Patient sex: M
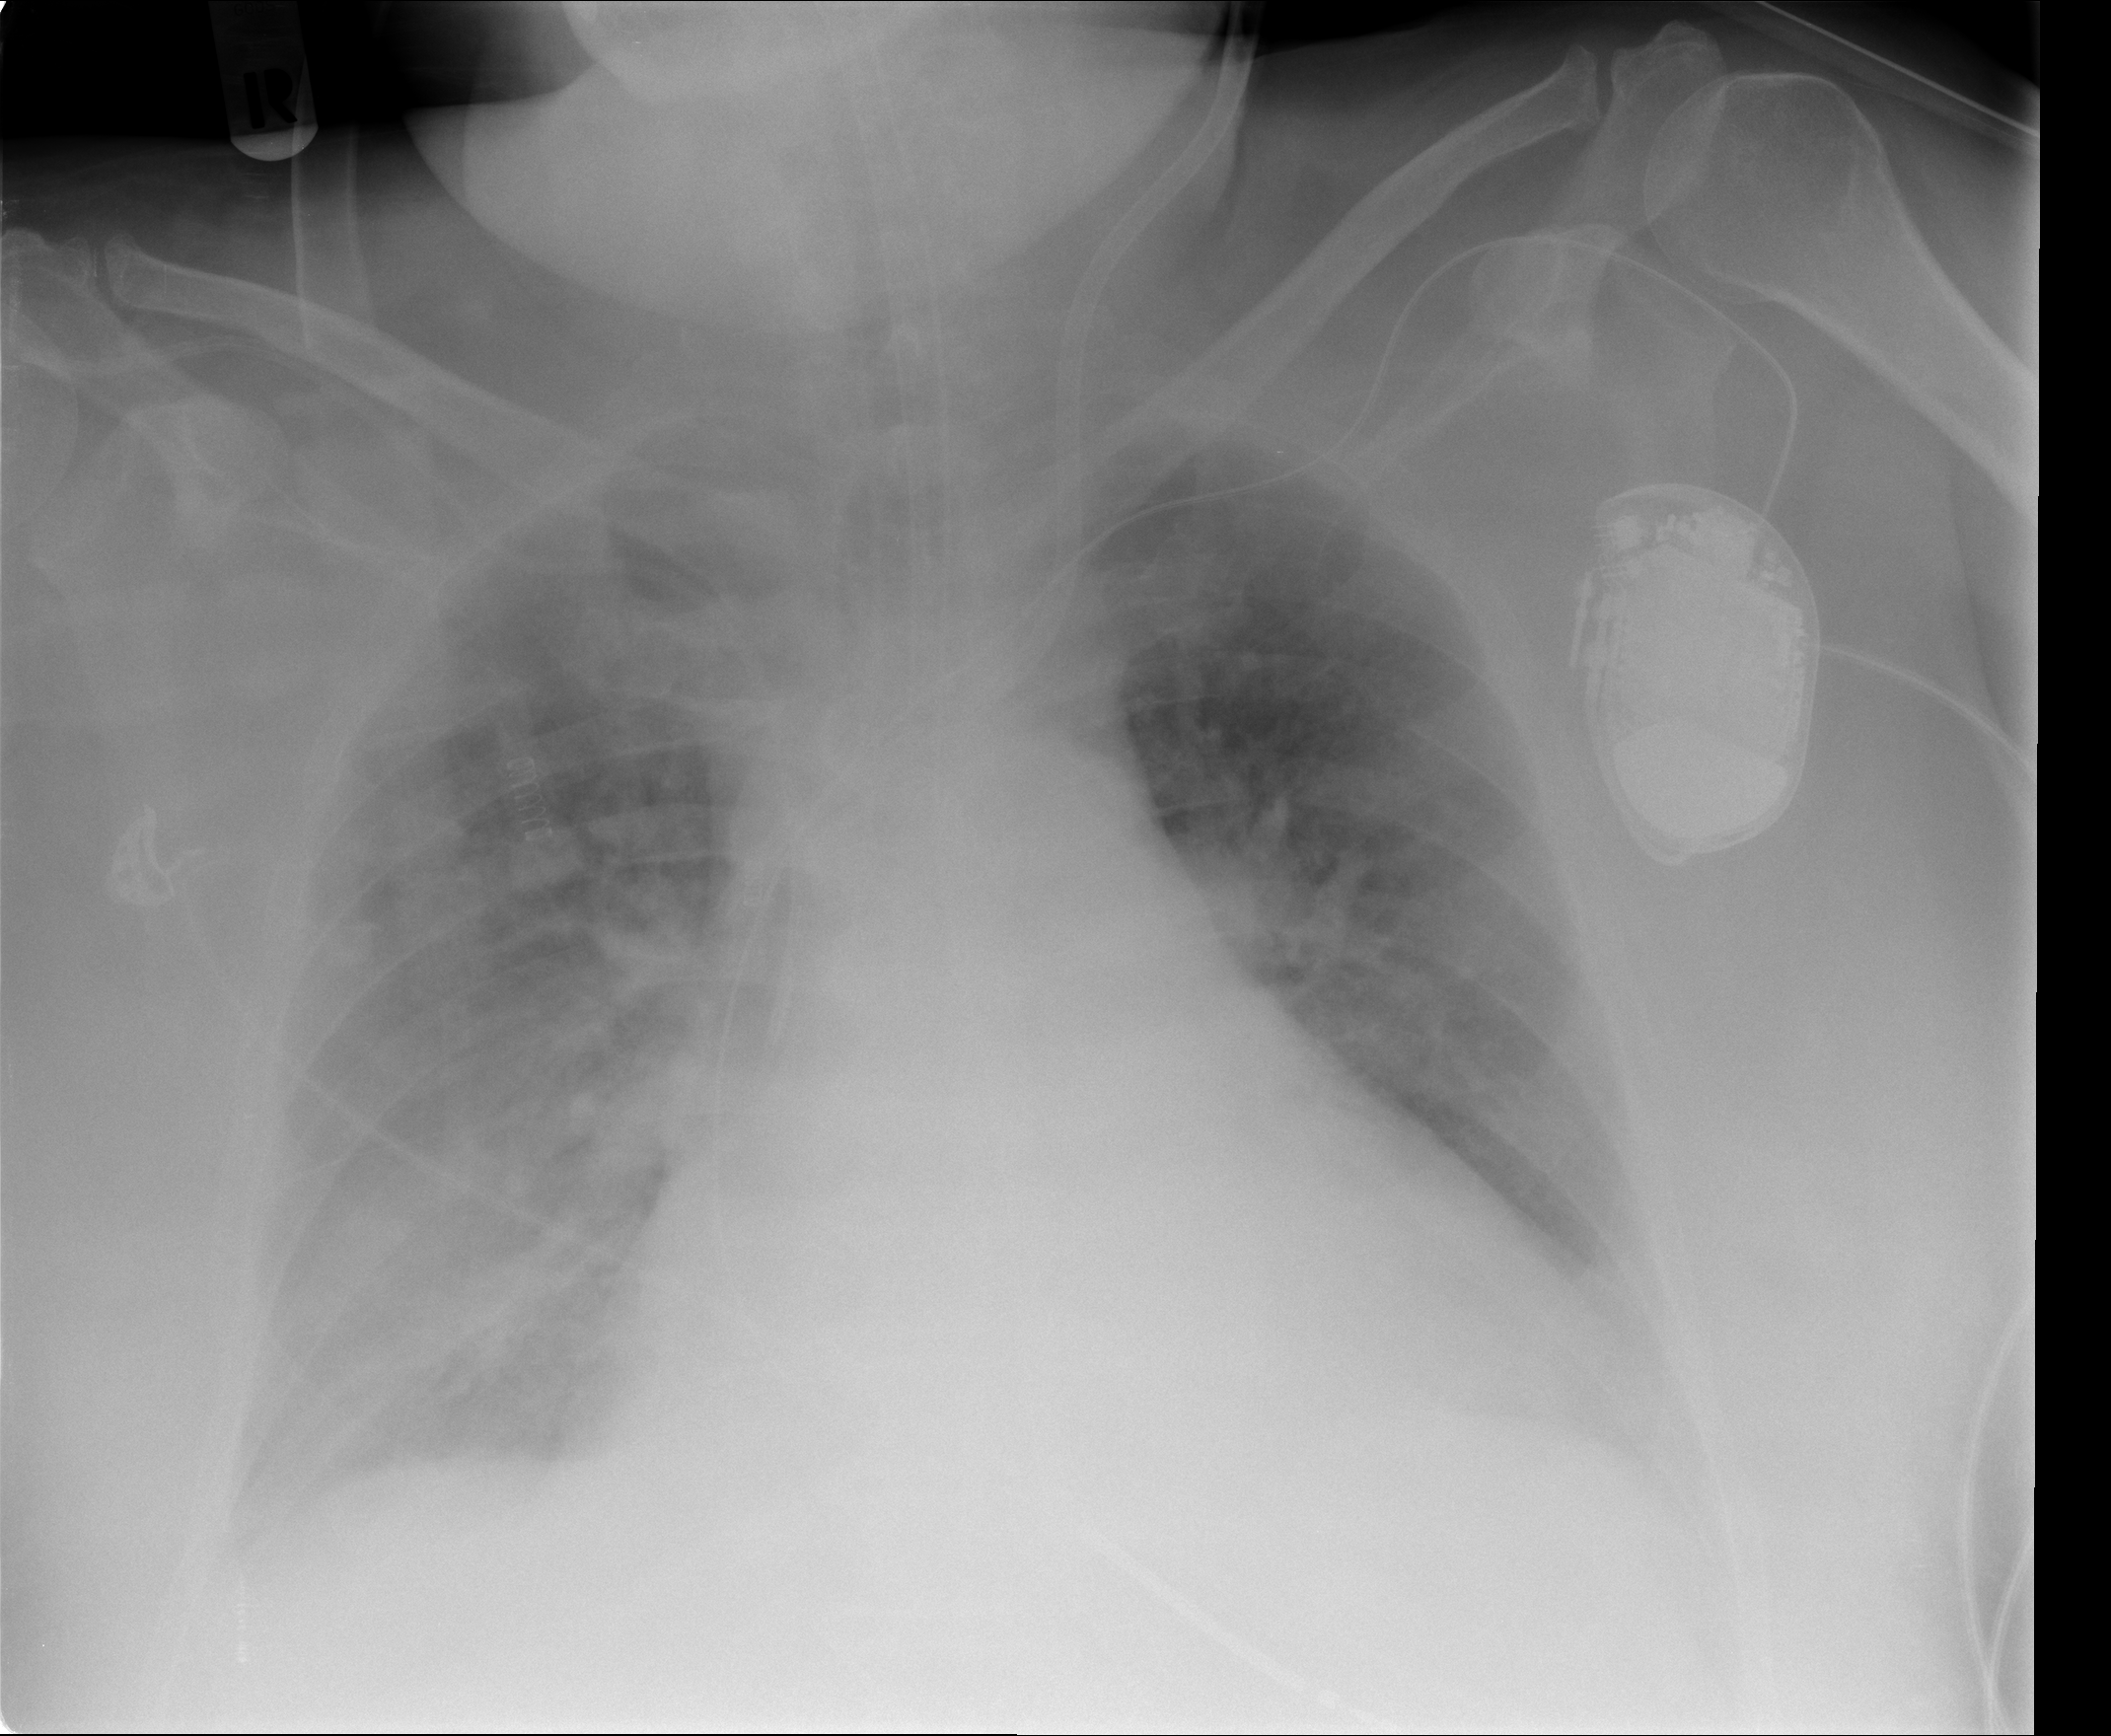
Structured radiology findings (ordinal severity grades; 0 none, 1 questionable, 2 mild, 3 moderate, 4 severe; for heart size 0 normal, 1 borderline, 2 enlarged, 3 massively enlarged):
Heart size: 2
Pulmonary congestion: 2
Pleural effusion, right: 3
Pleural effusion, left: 1
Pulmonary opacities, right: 2
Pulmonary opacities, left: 2
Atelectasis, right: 2
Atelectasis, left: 2